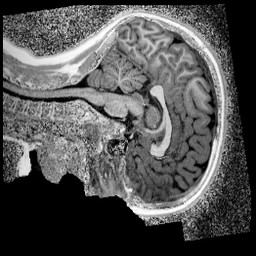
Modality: UNIT1_denoised
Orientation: sagittal
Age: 9
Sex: female
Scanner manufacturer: siemens
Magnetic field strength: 3 T
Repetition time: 4 s
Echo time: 0.00299 s